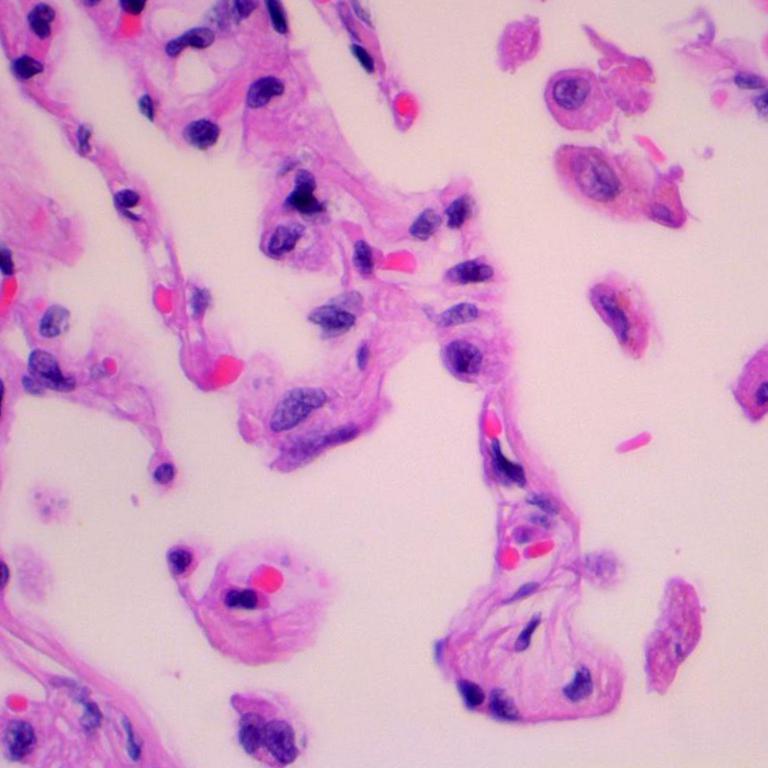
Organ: lung
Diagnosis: benign